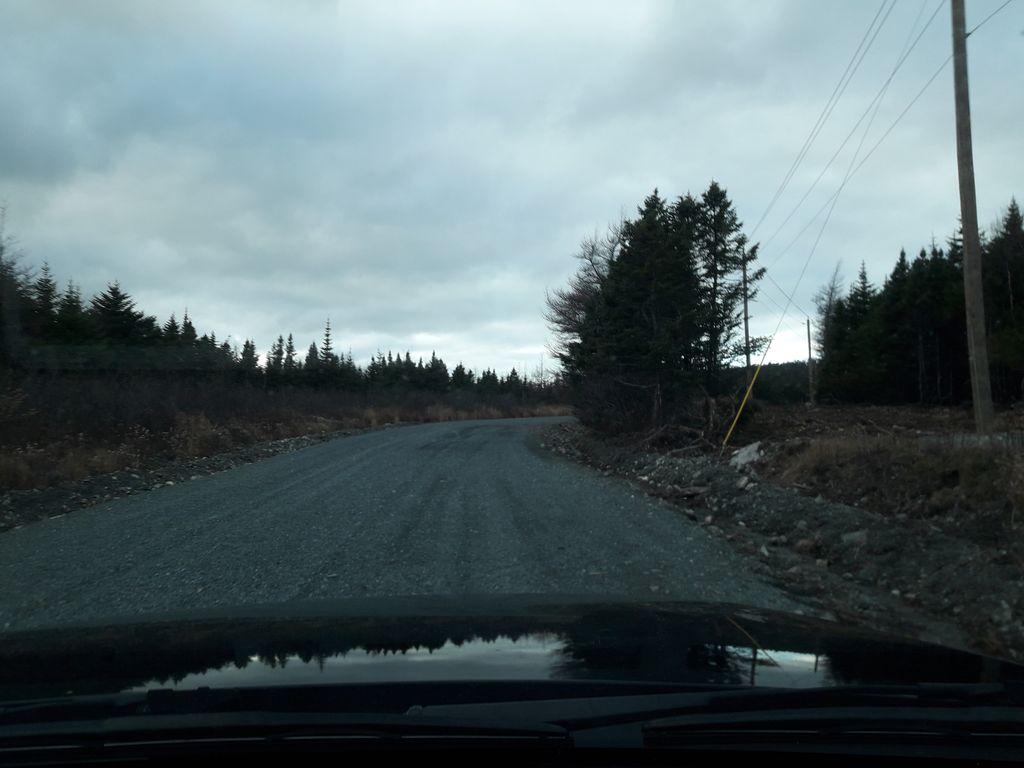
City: st_johns